Aerial crown-view tile of a tropical tree (Barro Colorado Island, Panama), acquired 20250512:
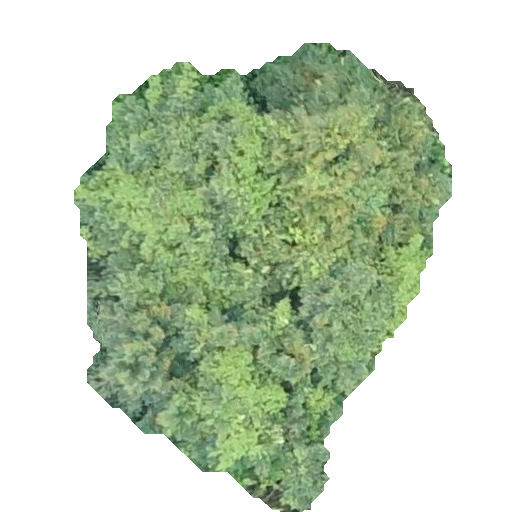
Species: Chrysophyllum cainito
GBIF accepted scientific name: Chrysophyllum cainito
Crown area: 177.516 m²